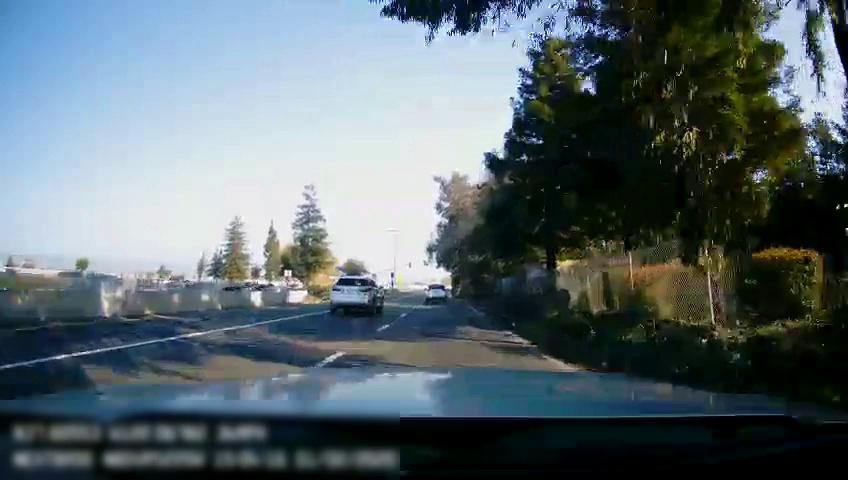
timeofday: Day
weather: Sunny
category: Drivable Space
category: Vehicles | SUV
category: Vehicles | SUV
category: Lanes | Current Lane
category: Lanes | Alternate Lane
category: Lanes | Current Lane
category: Lanes | Alternate Lane